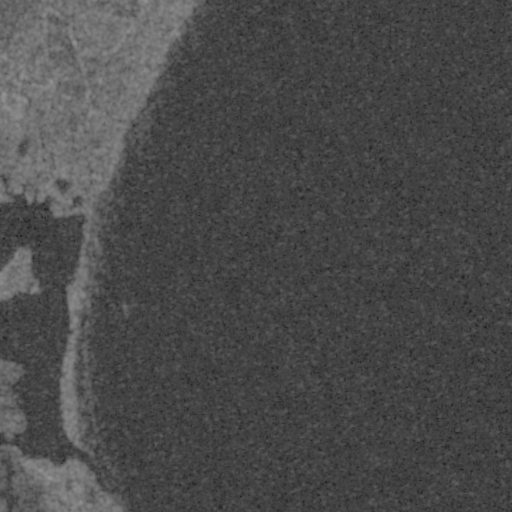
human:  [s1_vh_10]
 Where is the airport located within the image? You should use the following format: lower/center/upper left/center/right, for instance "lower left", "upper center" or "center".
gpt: The airport is located in the lower left of the image.
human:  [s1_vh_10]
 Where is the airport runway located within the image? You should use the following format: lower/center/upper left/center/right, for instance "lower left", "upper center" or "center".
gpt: The airport runway is located in the lower left of the image.
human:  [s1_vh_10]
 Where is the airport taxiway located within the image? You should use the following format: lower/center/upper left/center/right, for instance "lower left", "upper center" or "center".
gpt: The airport taxiway is located in the lower left of the image.
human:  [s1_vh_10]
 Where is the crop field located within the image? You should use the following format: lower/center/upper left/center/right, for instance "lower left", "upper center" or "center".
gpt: The crop field is located in the upper left of the image.
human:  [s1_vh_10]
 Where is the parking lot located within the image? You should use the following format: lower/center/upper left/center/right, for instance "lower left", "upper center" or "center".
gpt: The parking lot is located in the upper left of the image.
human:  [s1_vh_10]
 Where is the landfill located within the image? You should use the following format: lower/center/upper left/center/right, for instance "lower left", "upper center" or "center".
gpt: There is no landfill in the image.

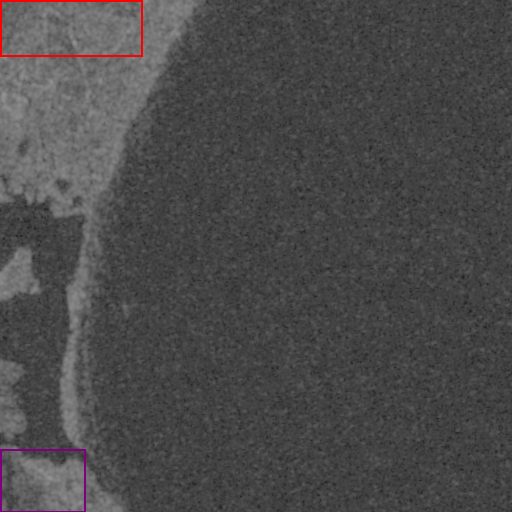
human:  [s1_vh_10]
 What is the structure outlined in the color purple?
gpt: The structure outlined in purple is an airport.
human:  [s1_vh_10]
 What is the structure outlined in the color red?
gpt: The structure outlined in red is a crop field.
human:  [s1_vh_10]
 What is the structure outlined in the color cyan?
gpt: There is no cyan outline.